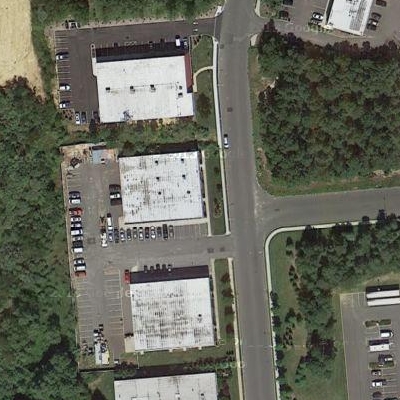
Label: Industry